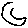
Label: moon